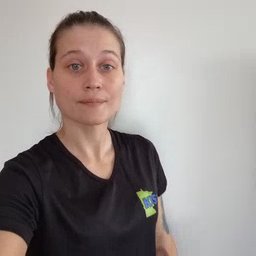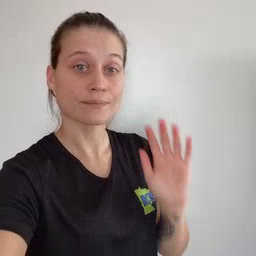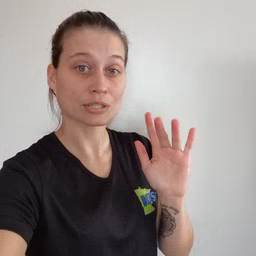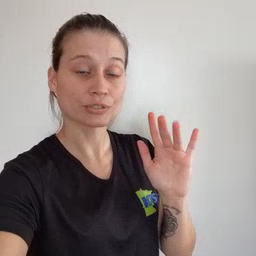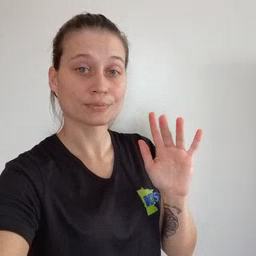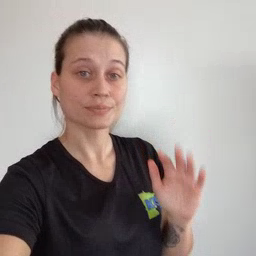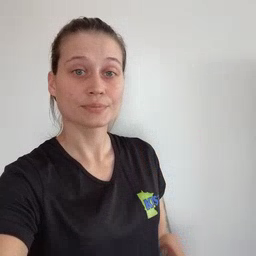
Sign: finger